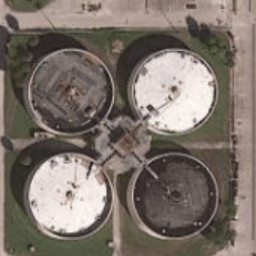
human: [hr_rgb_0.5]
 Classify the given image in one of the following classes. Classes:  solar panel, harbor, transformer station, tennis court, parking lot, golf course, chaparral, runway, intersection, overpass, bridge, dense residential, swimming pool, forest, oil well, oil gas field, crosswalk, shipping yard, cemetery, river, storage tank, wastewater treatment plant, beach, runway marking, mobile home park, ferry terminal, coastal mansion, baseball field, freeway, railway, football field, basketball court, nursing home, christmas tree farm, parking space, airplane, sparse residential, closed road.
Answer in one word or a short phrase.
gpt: storage tank